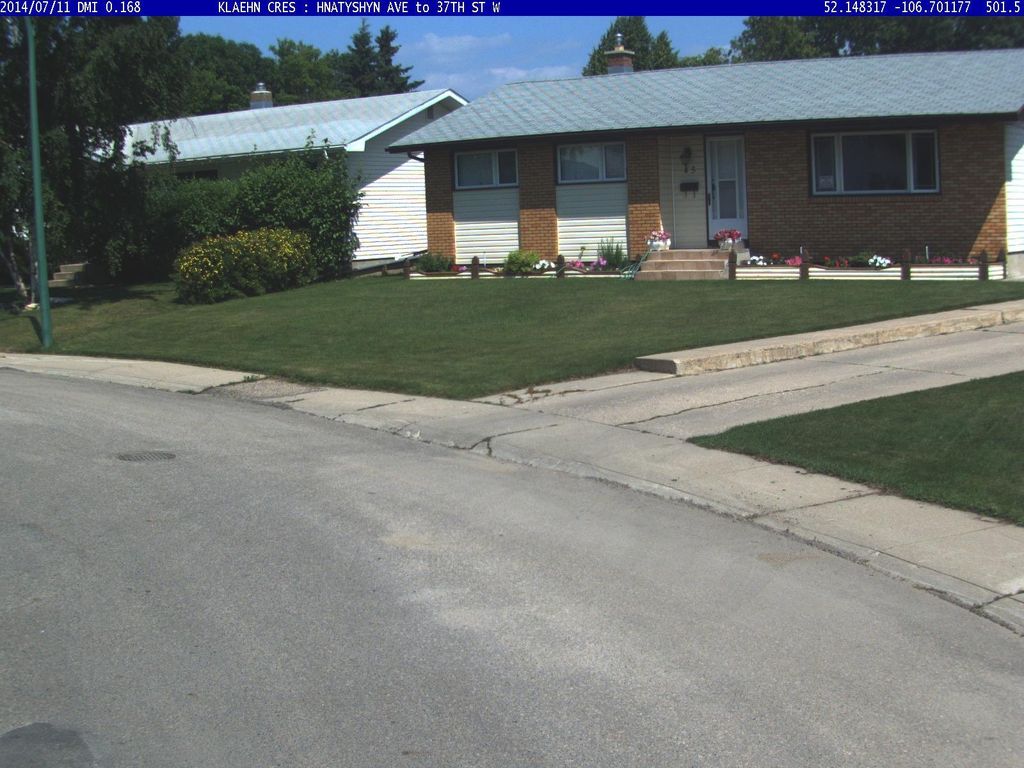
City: saskatoon